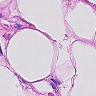
Metastatic tissue present: no